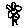
Label: flower